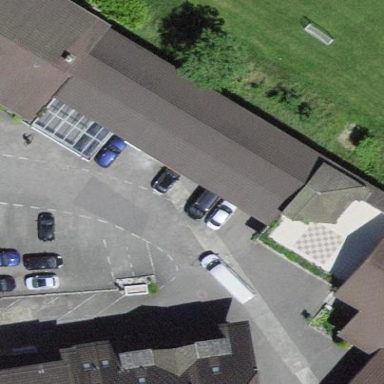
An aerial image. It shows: Commercial building.